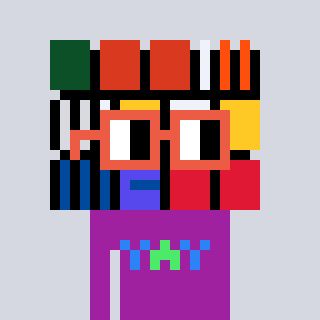
a pixel art character with square orange glasses, a abstract-shaped head and a magenta-colored body on a cool background